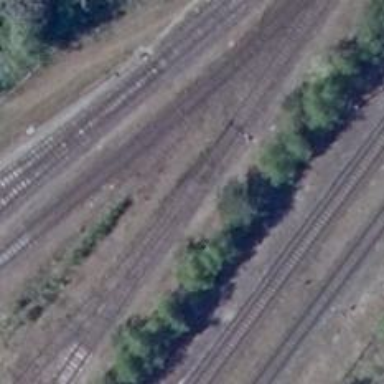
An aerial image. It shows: Railway switch.